Question: I have simple Backbone.js App. I want to call jQuery modal plugin, when clicking a button in View. Definition of Modals structure (html) is outside of View's definition. What is proper way to use jquery with Backbone.js ?
'''
App.Views.Objava = Backbone.View.extend({
tagName :"div",
className: "objava-single",
initialize: function() {
this.model.on('change', this.render, this);
this.model.on('destroy', this.remove, this);
},
events:
{
'click #delete-objava': 'izbrisiObjavu',
},
remove: function() {
this.$el.remove();
},
izbrisiObjavu: function(event)
{
var model = this.model;
$(".modal-obrisi").modal();
$(".dugme-obrisi").on("click", function(){
model.destroy();
$(".modal-obrisi").modal("hide");
});
}
});
'''
This type of code is causes problems, especially this part of caching view's model.
'''
var model = this.model;
'''
This part is somehow, on second deletion, creating multiple HTTP 'DELETE' requests.

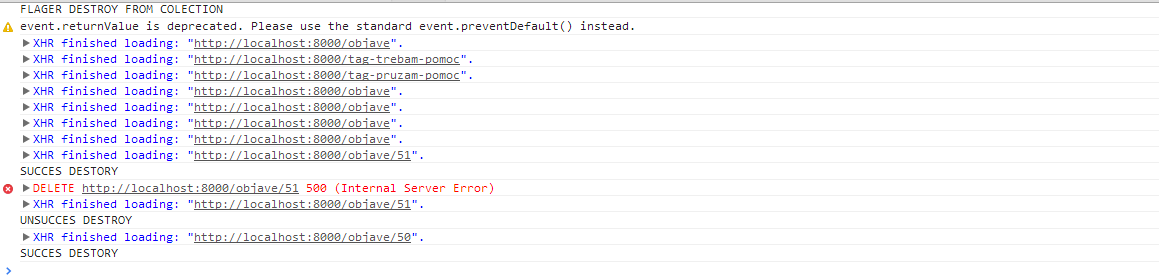
Answer: You're seeing two requests going out when you delete your second post because the first '$(".modal-obrisi").on' has not been un-bound. So, if you try to delete a 3rd model, it will fire 3 requests, and so on.
To fix this, you should unbind by calling '.off'.
'''
$(".dugme-obrisi").on("click", function(){
model.destroy();
$(".modal-obrisi").off().modal("hide");
});
'''
Calling '.off()' without any arguments will turn off all event listeners for that element. If you want finer control, pass more filter arguments to it.
Backbone is inherently meant to be non-prescriptive, so there is no particular "right way" to do things.
But I can recommend a couple of options from which you can pick whichever works best for your particular application:
Pass the modal selector as an option to the view and use the selector to instantiate the modal.
'''
// Parent
var view = new App.Views.Objava({ modalSelector: ".dugme-obrisi" });
...
// View
App.Views.Objava = Backbone.View.extend({
...
izbrisiObjavu: function(event) {
$(this.options.modalSelector).modal();
}
});
'''
Pass a callback to the view and let the parent handle the click event.
'''
// Parent
var view = new App.Views.Objava({
callback: function() {
$(".modal-obrisi").modal();
}
});
...
// View
App.Views.Objava = Backbone.View.extend({
...
izbrisiObjavu: function(event) {
if(this.options.callback) this.options.callback();
}
});
'''
Make the modal it's own Backbone view.
'''
// View
App.Views.Objava = Backbone.View.extend({
...
izbrisiObjavu: function(event) {
var modalView = new App.Views.ObjavaModal();
this.$el.append(modalView.el);
modalView.render();
}
});
// Modal view
App.Views.ObjavaModal = Backbone.View.extend({
render: function() {
// Render the modal content here
...
// Make this view a modal
this.$el.modal();
}
});
'''
I'm sure there are many more ways, but these are just a few.